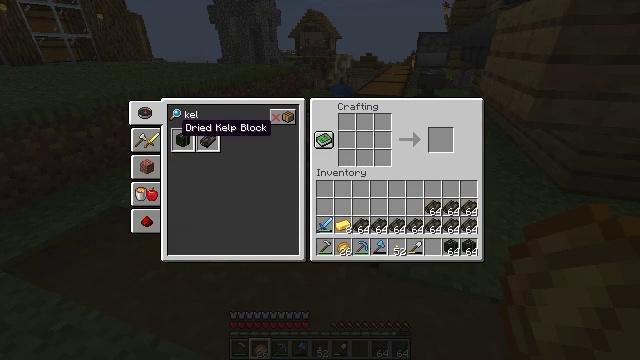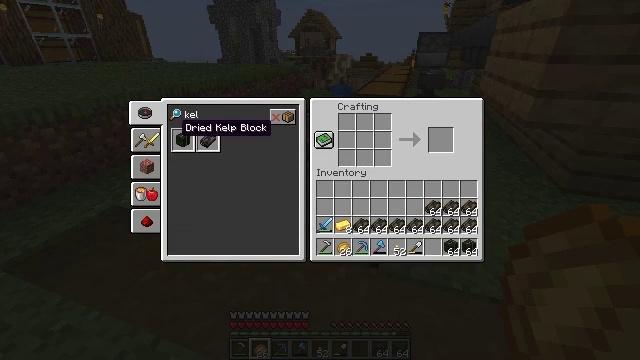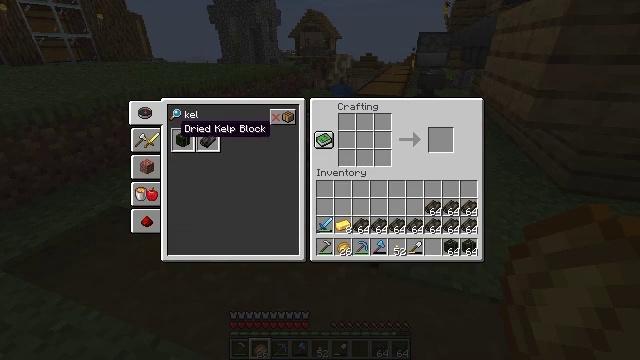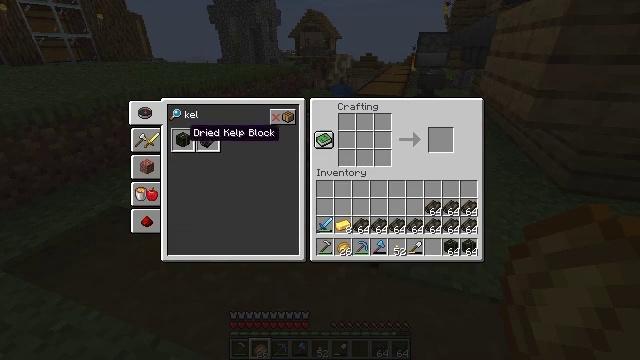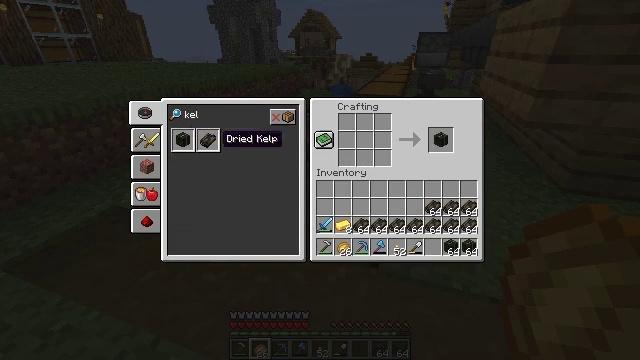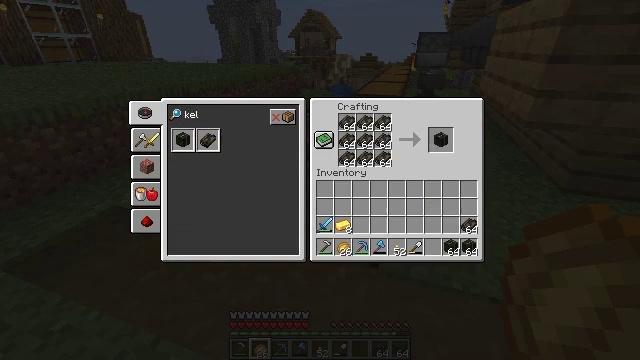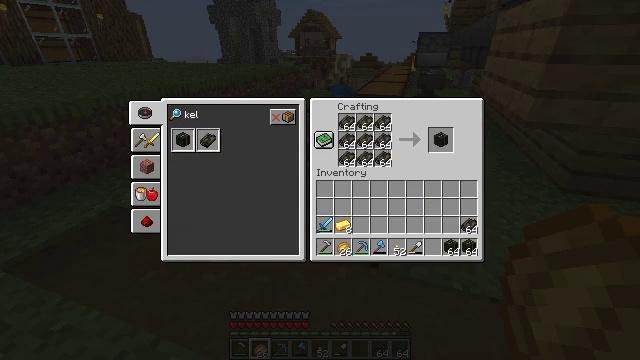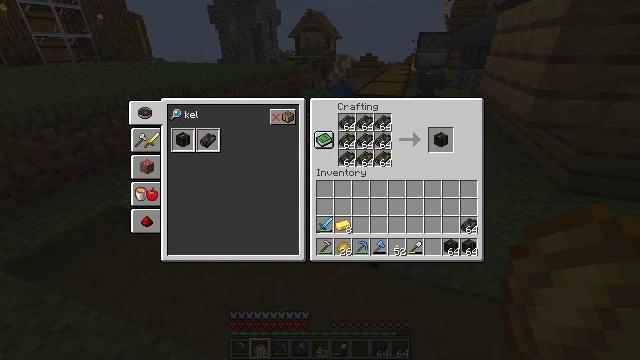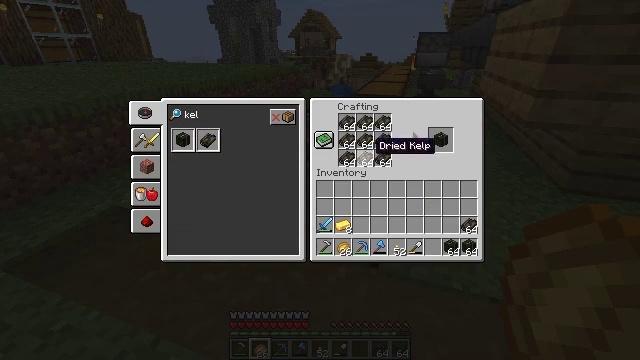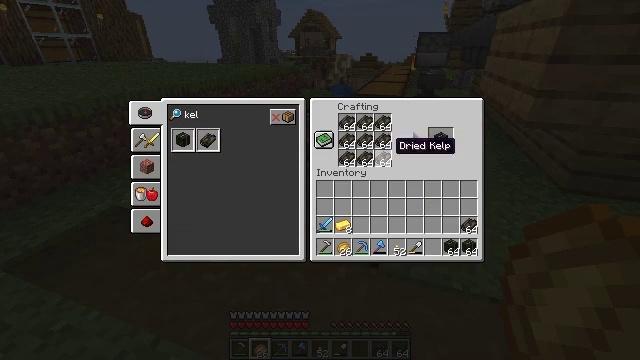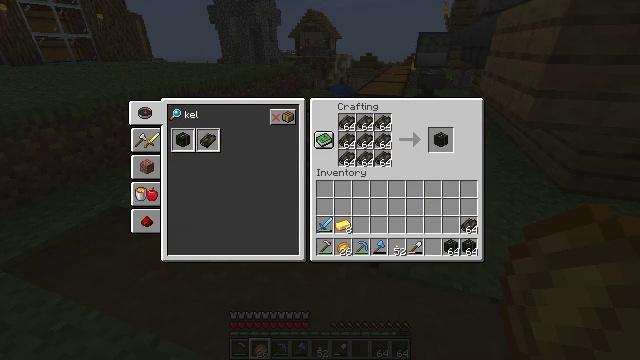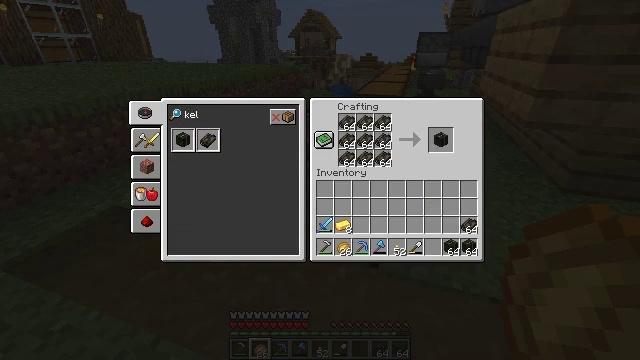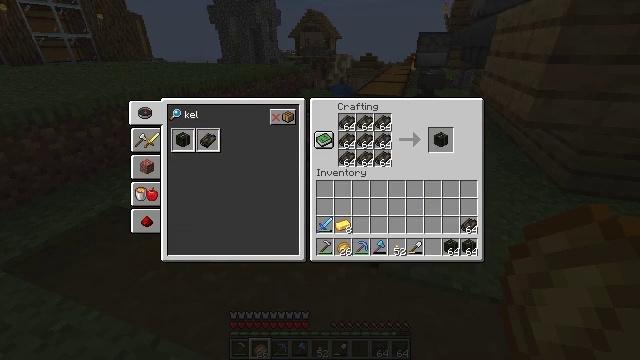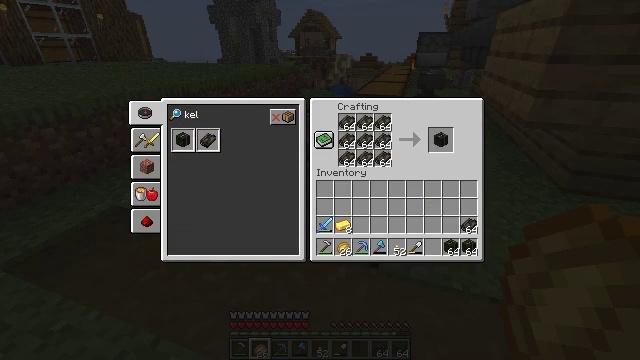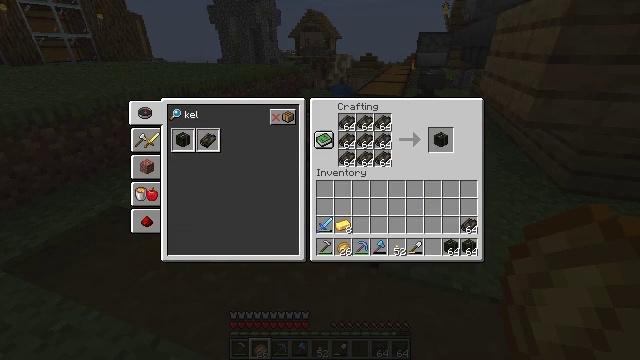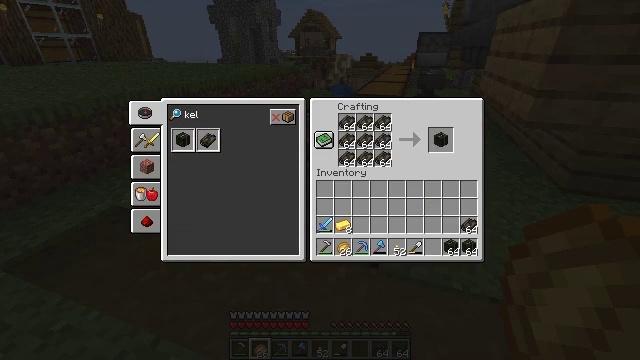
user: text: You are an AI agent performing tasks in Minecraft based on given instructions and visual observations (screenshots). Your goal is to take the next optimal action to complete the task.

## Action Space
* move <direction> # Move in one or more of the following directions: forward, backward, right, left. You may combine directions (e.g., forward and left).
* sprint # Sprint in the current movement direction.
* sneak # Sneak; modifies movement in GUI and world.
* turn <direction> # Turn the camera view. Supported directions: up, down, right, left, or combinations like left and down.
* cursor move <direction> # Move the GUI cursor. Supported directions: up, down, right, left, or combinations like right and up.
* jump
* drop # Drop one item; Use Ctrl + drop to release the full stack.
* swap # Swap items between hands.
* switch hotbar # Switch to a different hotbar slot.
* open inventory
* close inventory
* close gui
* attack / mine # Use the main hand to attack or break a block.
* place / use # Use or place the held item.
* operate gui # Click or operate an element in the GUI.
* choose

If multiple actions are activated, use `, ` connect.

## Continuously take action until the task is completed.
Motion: motion action
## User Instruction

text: Combine dried kelp in the crafting grid to make a dried kelp block.
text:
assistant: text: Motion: sneak
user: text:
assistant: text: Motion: sneak
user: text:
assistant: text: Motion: sneak, cursor move right
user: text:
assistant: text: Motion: sneak, cursor move right
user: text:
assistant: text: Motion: sneak, cursor move right and down
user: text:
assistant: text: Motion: sneak, cursor move right
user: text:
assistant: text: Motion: sneak, cursor move right
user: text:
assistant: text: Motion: sneak, cursor move right
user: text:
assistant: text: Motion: sneak, cursor move right
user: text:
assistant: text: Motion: sneak, cursor move right
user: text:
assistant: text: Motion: sneak
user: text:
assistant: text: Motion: sneak
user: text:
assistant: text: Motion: sneak
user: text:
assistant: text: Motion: sneak
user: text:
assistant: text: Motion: sneak
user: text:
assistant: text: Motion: sneak, cursor move right
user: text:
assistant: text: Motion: sneak, cursor move right
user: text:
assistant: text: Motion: sneak
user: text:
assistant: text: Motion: sneak
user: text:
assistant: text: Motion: sneak
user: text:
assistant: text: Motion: sneak, operate gui
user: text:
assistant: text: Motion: sneak, operate gui
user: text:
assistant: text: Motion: sneak, operate gui
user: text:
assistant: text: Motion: sneak
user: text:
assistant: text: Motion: sneak
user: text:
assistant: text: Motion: sneak